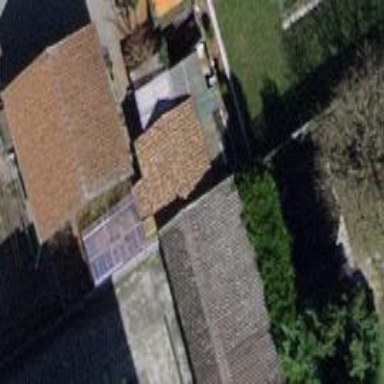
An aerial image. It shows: Group of garages.